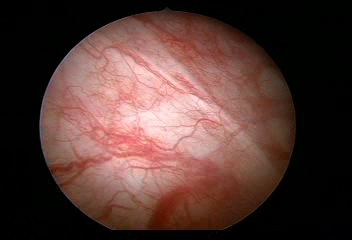
Modality: WLC
Class: Normal mucosa
Bladder cancer association: No